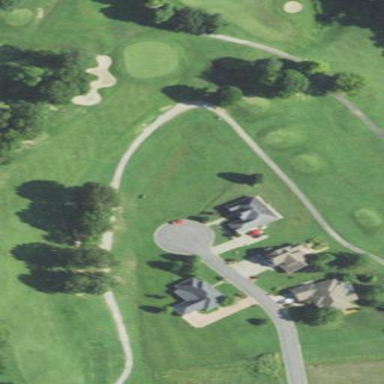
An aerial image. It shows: Golf rough area.